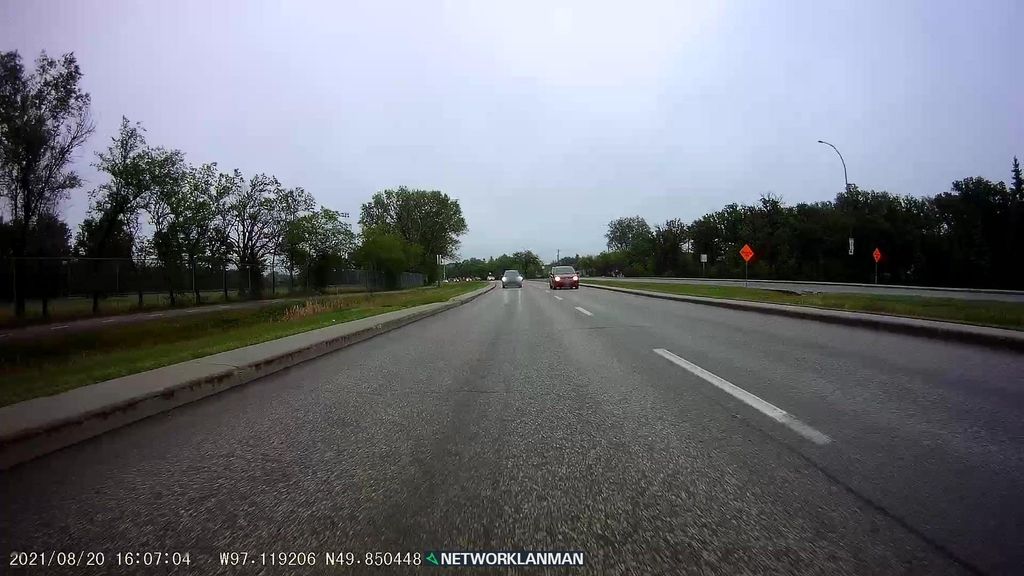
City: winnipeg